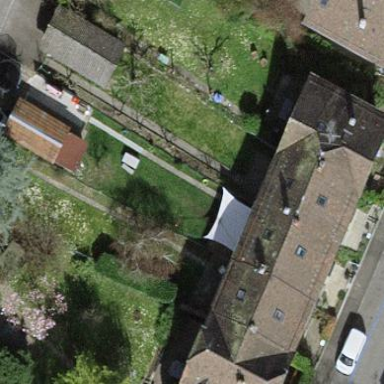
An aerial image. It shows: Garden enclosed by fence.